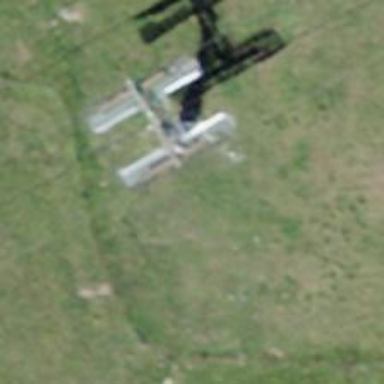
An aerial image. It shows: Pylon used for aerialway.